Question: I recently installed <URL> and ever since it seems to have stopped from being able to open .cs files in VS. I've uninstalled MM but I am still having this issue.
I've also resent my settings in VS with no luck.
Any suggestions?

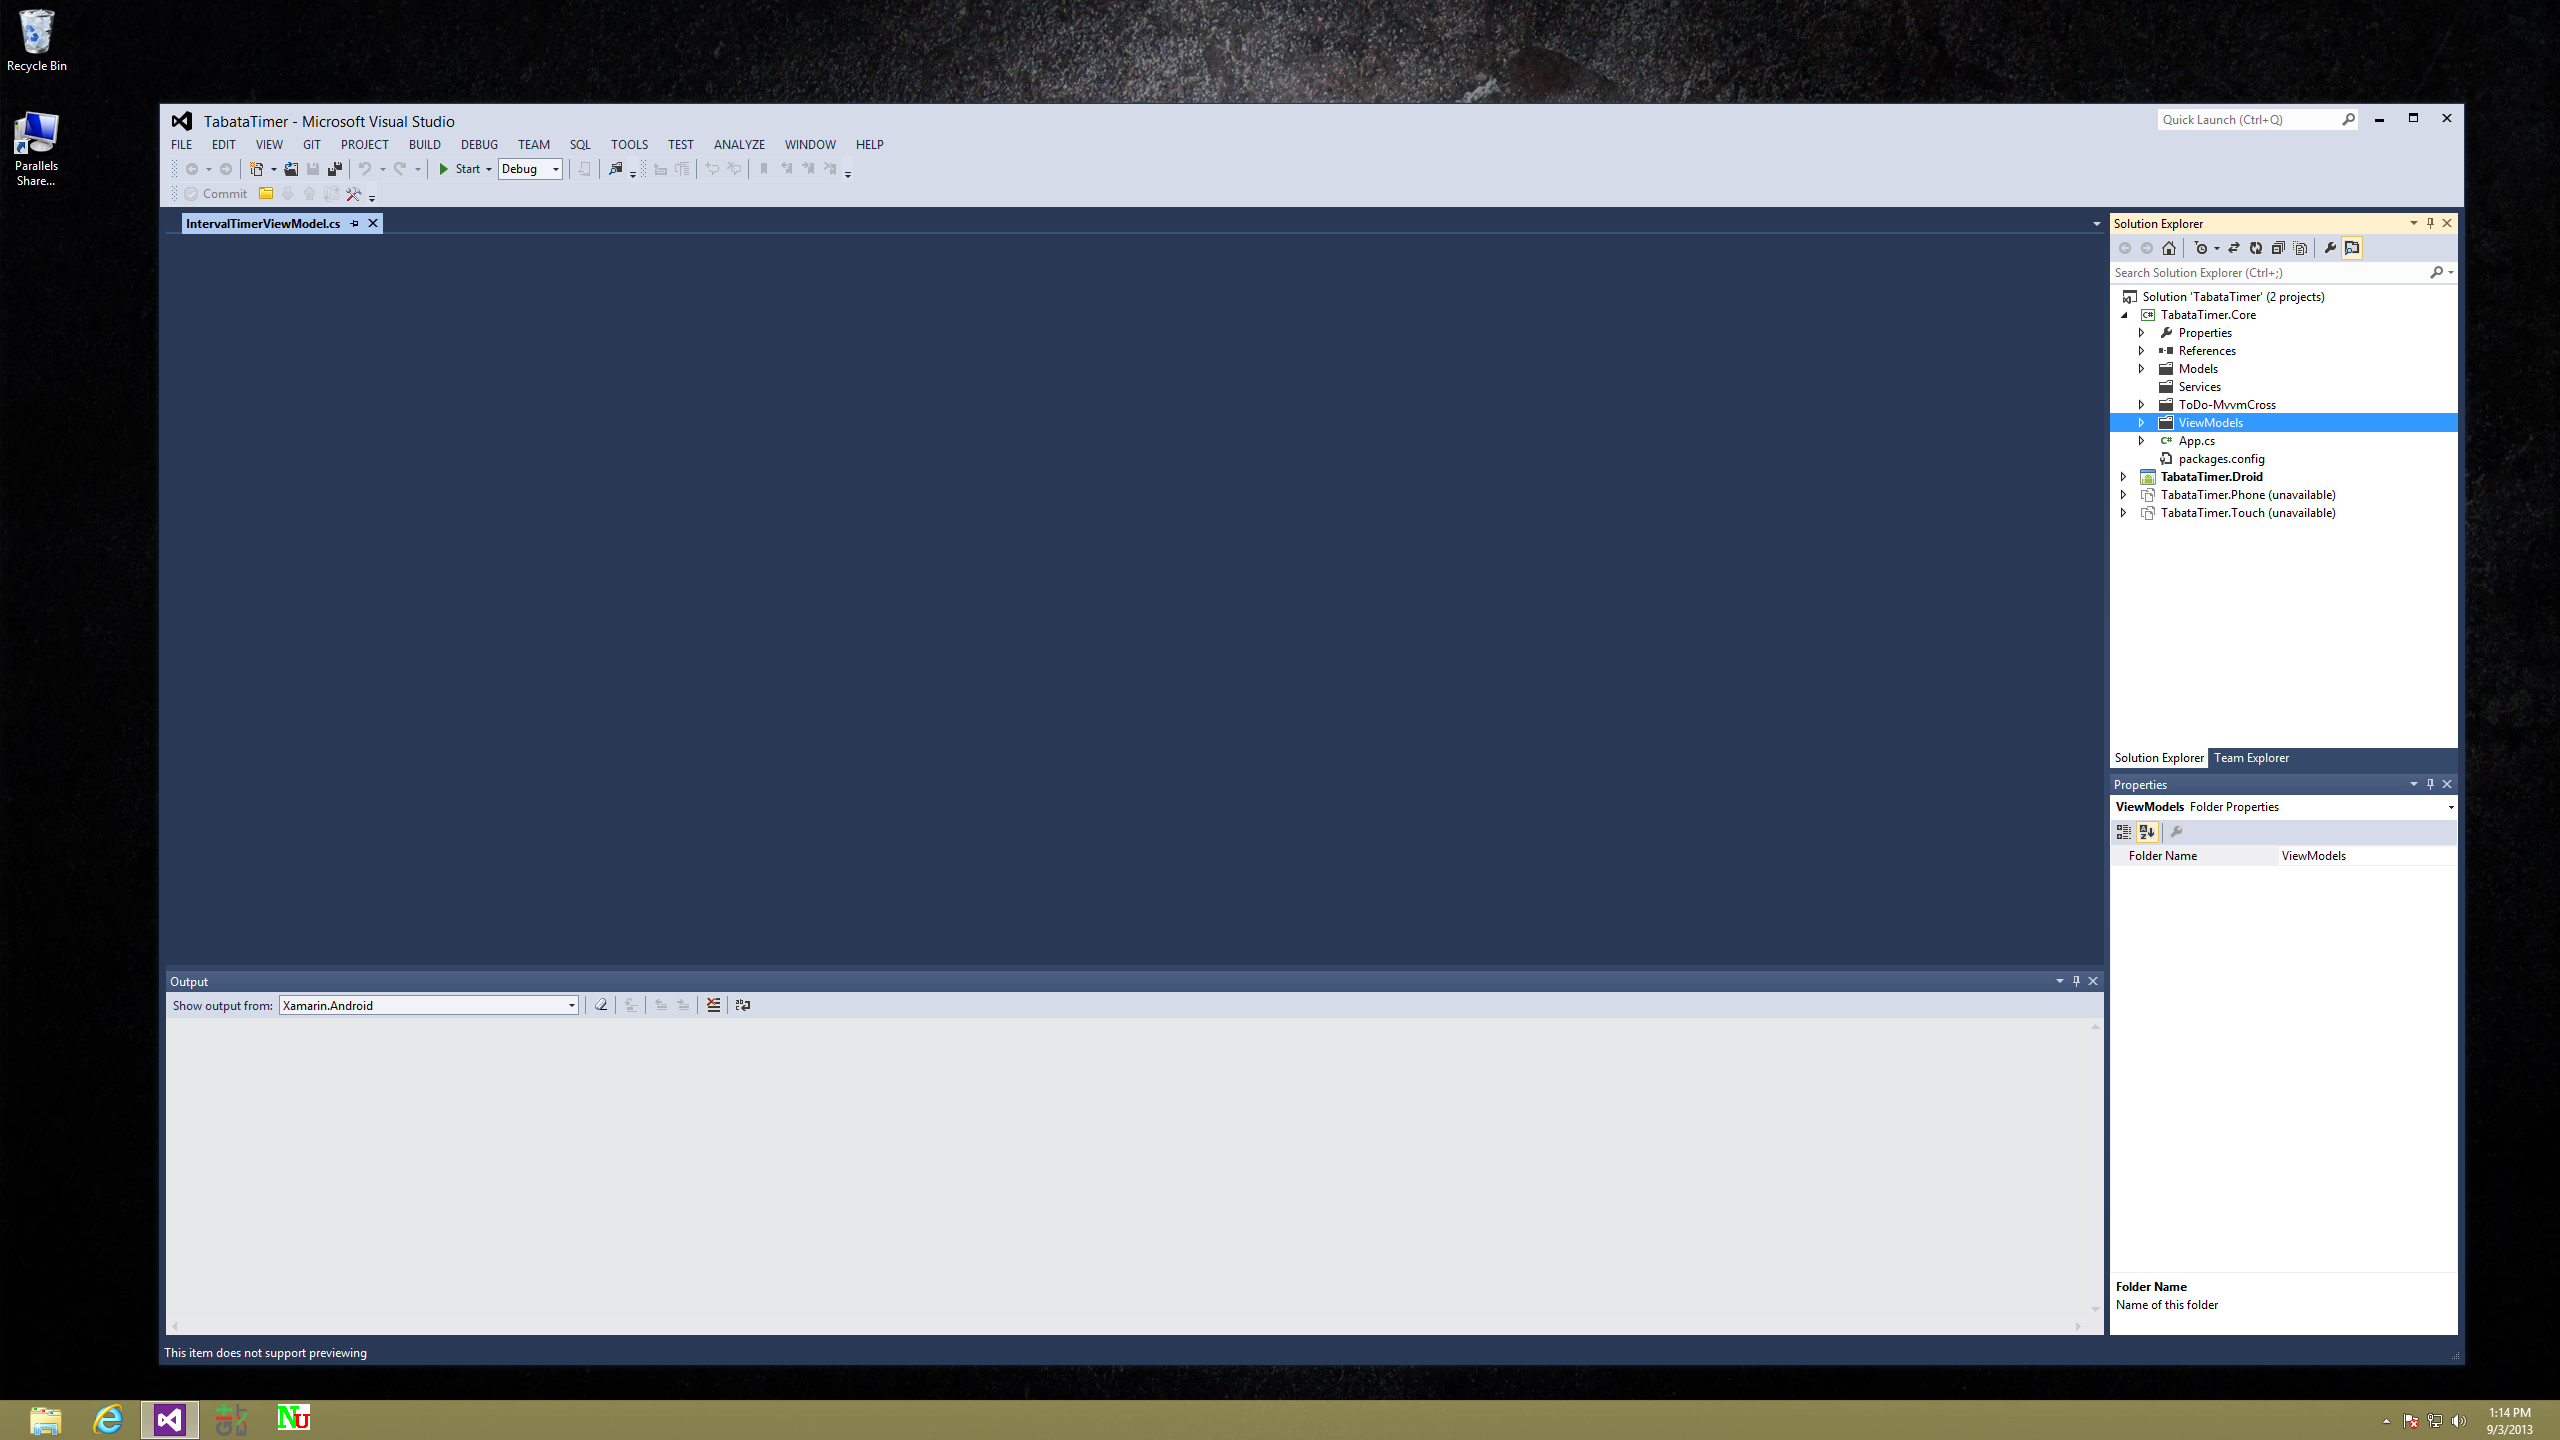
Answer: I couldn't find anything for this so just reinstalled the SP and it seemed to work.